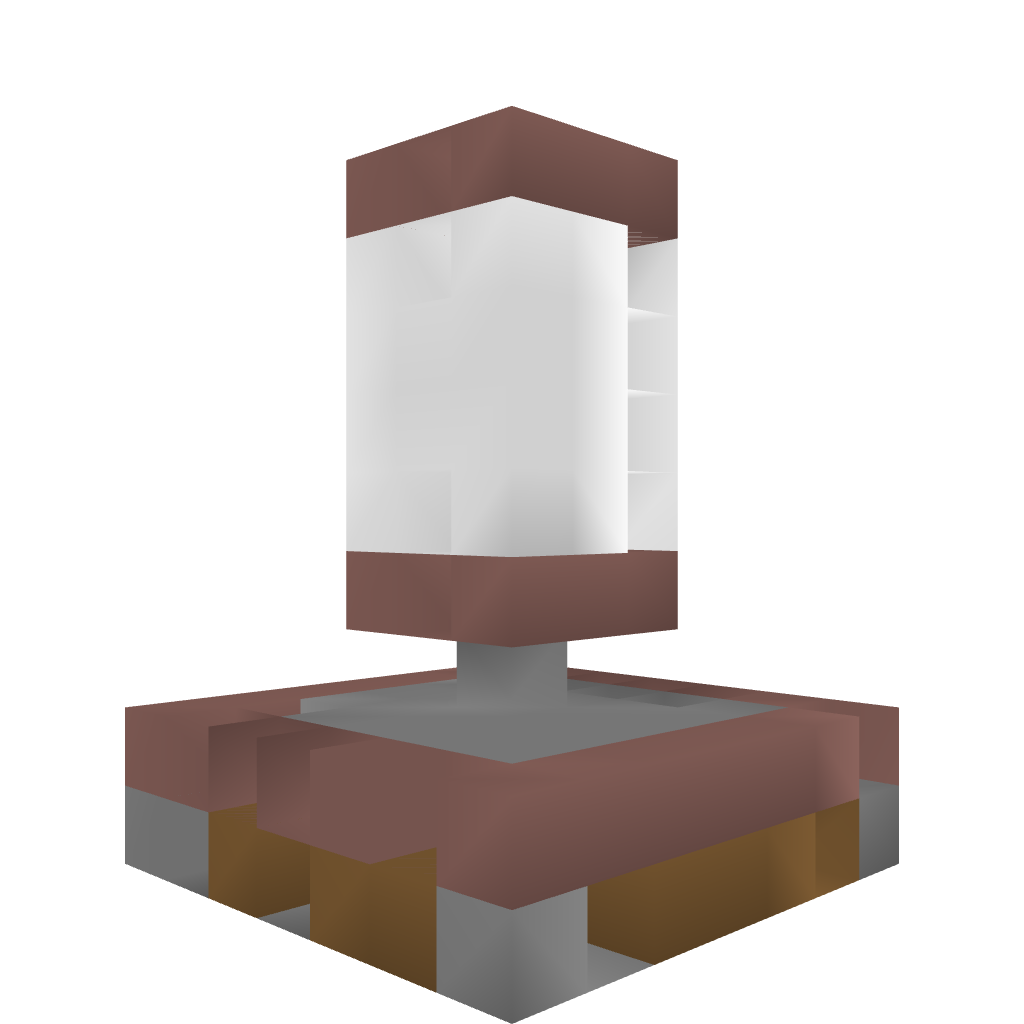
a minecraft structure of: Goblet of Fire bad low quality